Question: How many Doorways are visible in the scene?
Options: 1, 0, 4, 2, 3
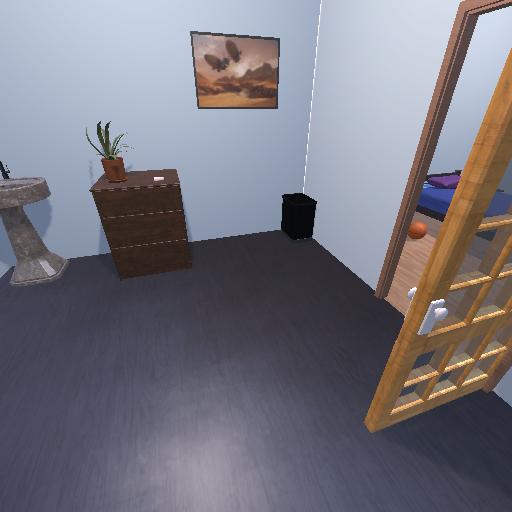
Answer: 1